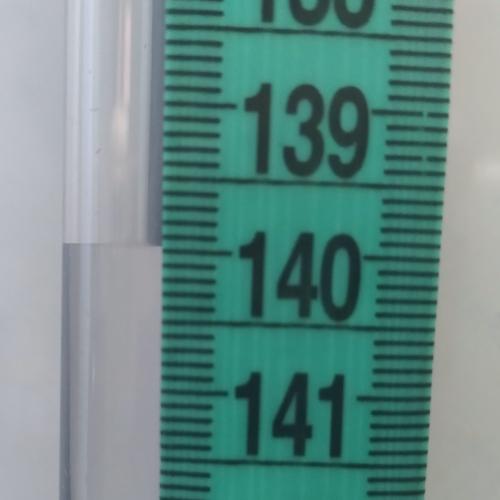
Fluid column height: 140.0 cm